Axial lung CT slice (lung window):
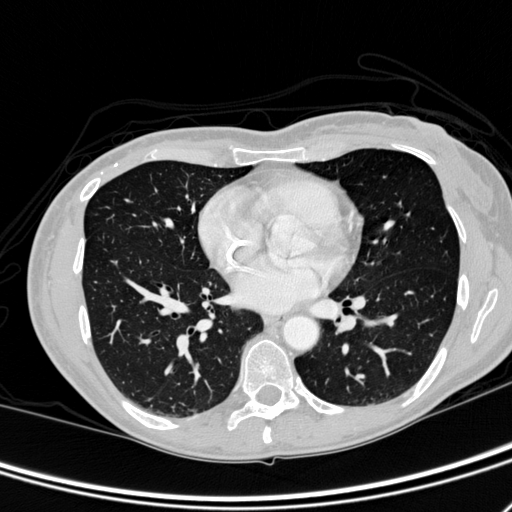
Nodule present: no